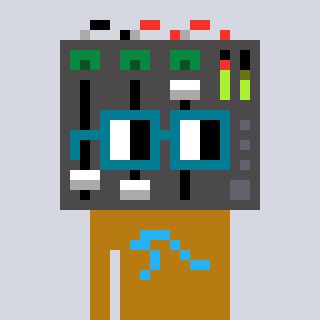
a pixel art character with square dark green glasses, a mixer-shaped head and a gold-colored body on a cool background